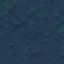
Land use / land cover class: Forest